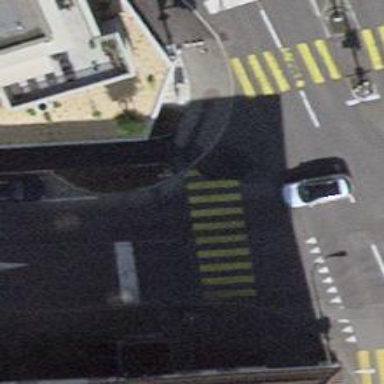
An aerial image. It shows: Road crossing with traffic signals.